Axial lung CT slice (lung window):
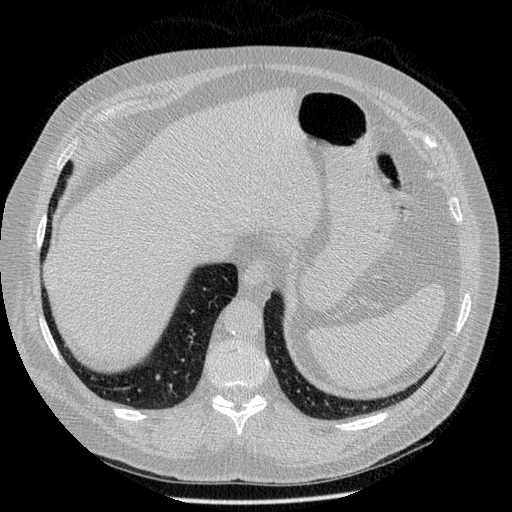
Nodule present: no